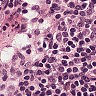
Metastatic tissue present: no